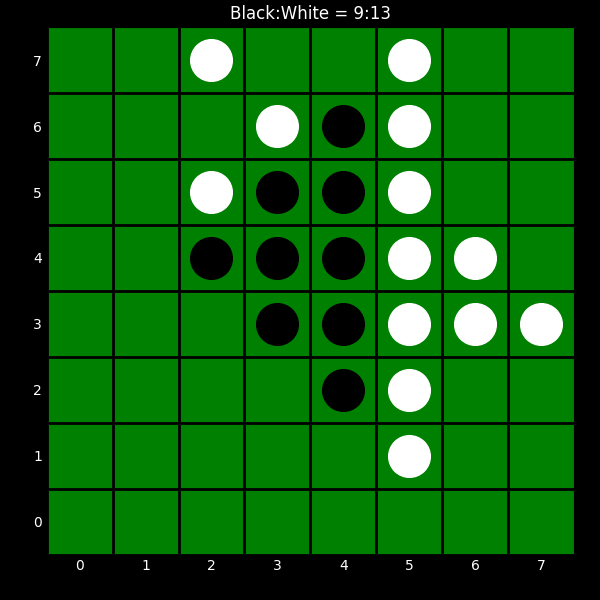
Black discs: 9
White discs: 13